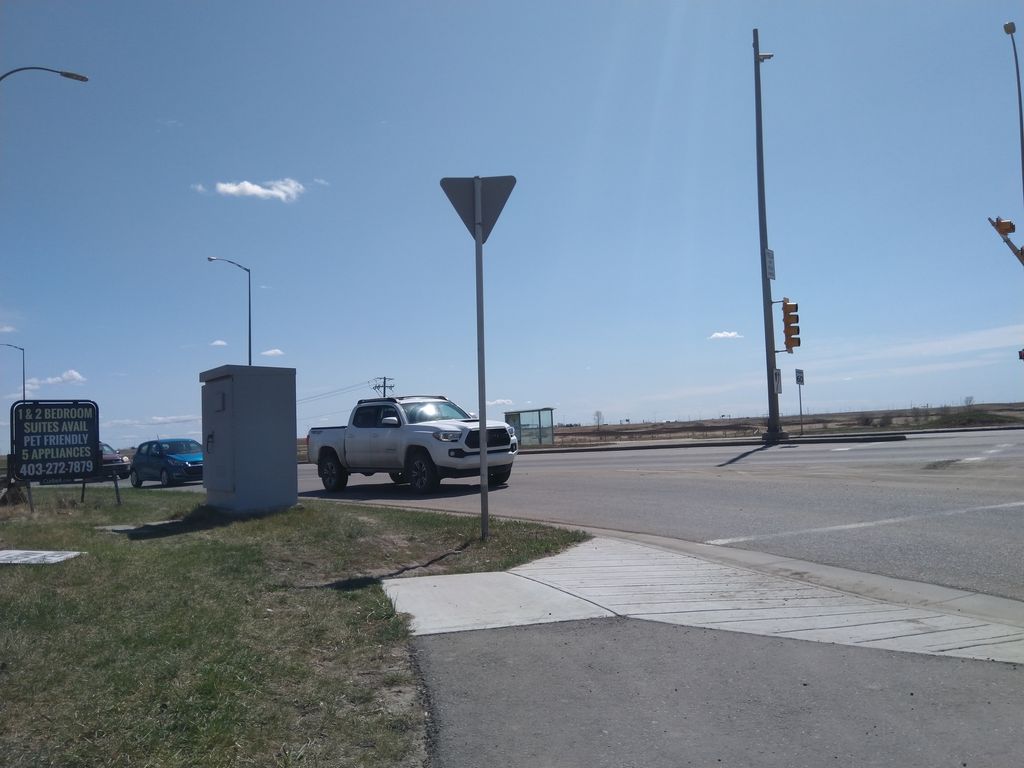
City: calgary